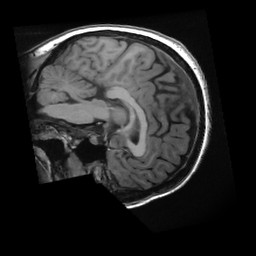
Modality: T1w
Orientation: sagittal
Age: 49
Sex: female
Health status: healthy
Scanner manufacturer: ge
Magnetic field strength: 3 T
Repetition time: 0.008388 s
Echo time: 0.003112 s